Field crop: tomato
Growth stage: 2
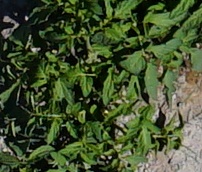
Species: tomato